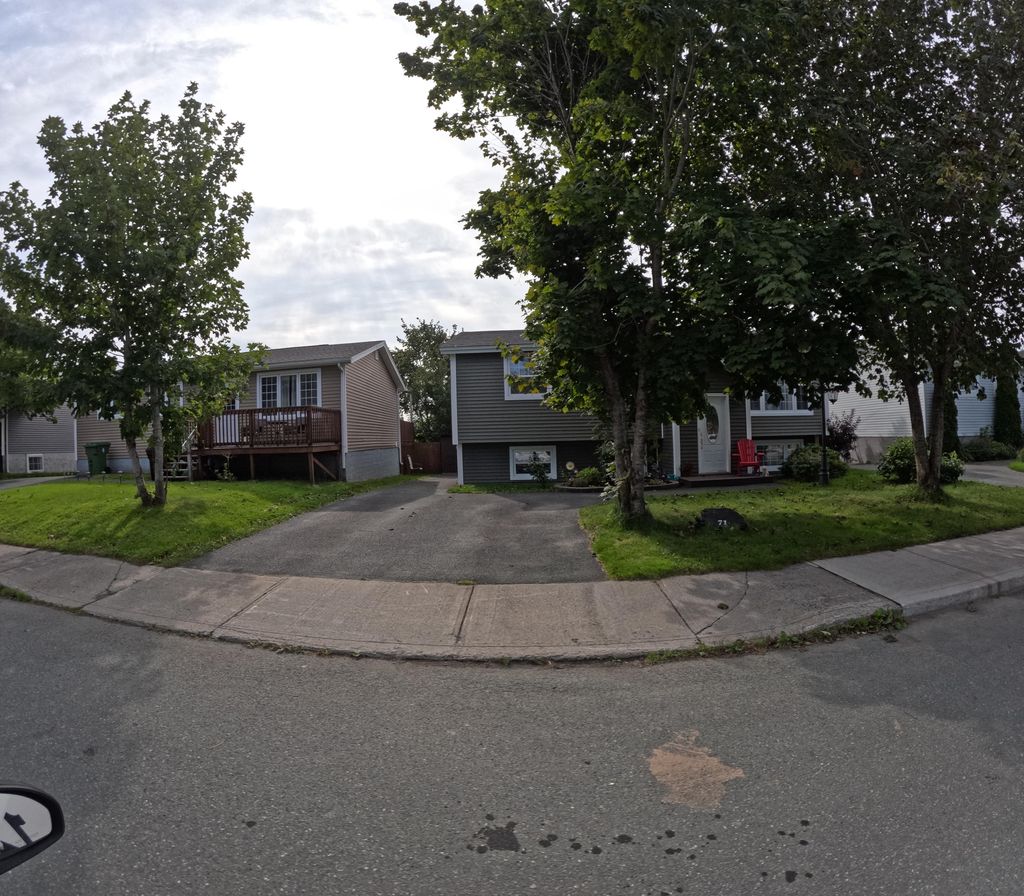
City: st_johns